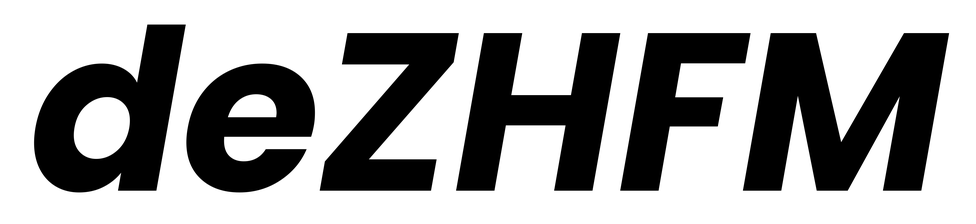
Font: Poppins-BoldItalic